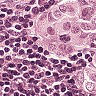
Metastatic tissue present: yes